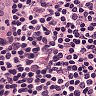
Metastatic tissue present: no